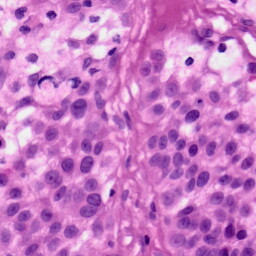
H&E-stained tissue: Skin